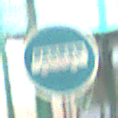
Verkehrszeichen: Busssonderstreifen
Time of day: MorningAfternoon
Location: Roofed (Special)
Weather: NotSpecified
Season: NotSpecified
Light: Artificial